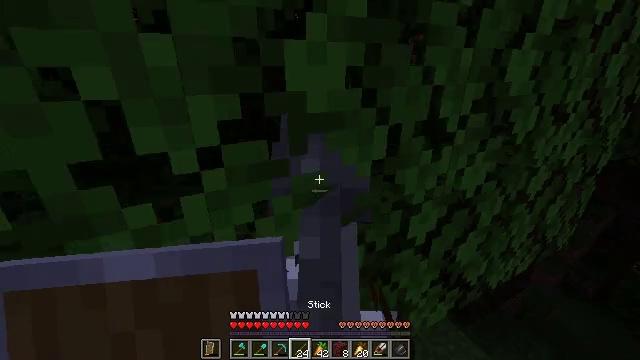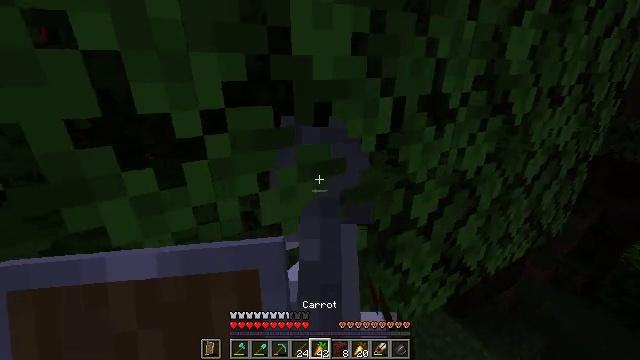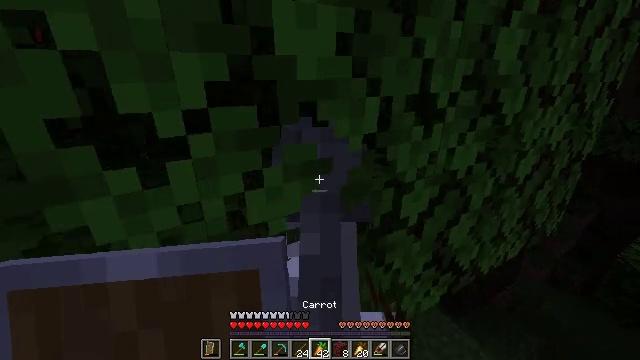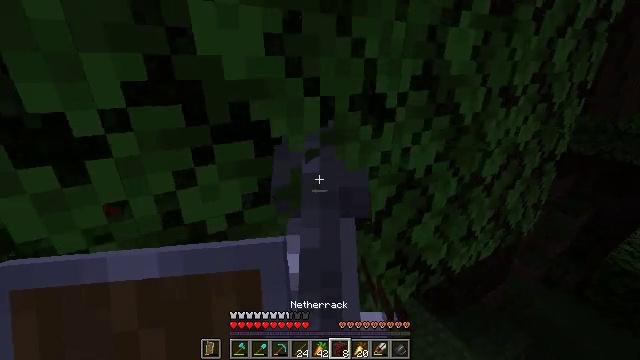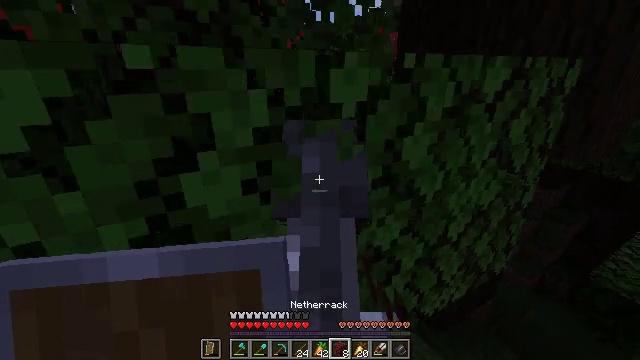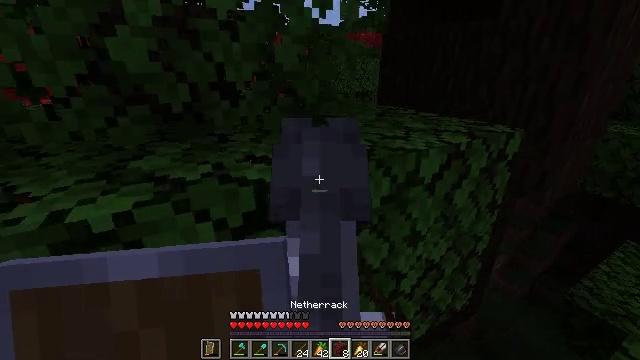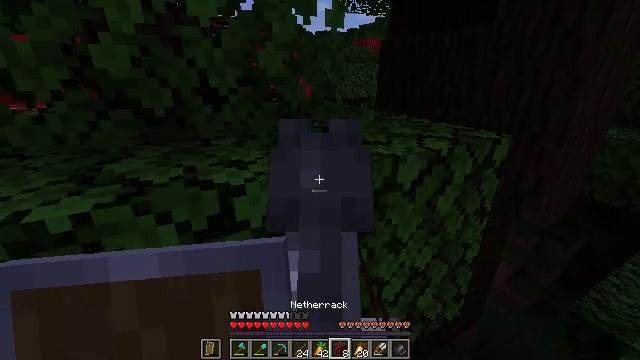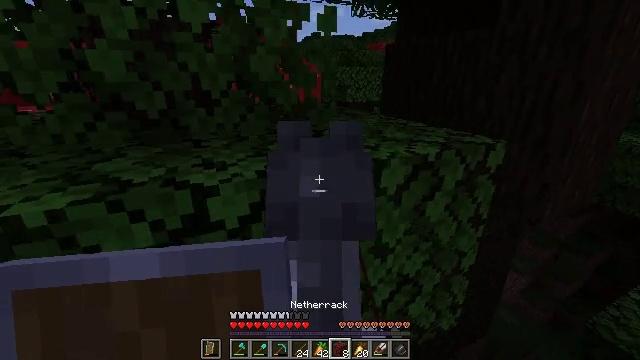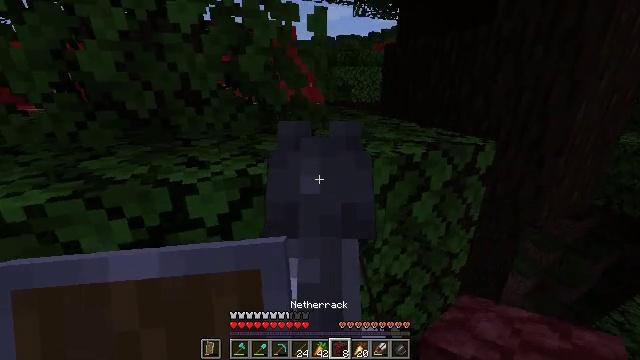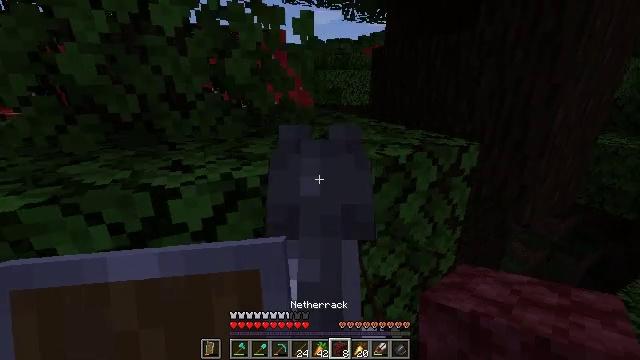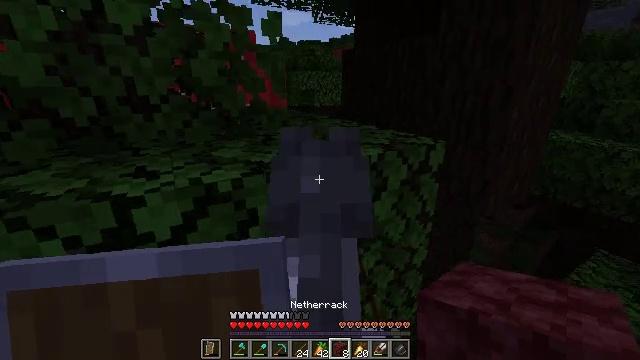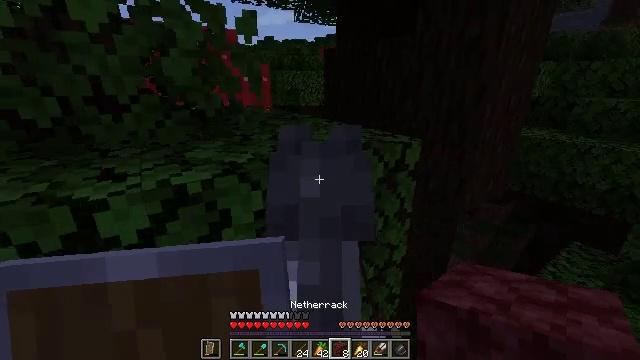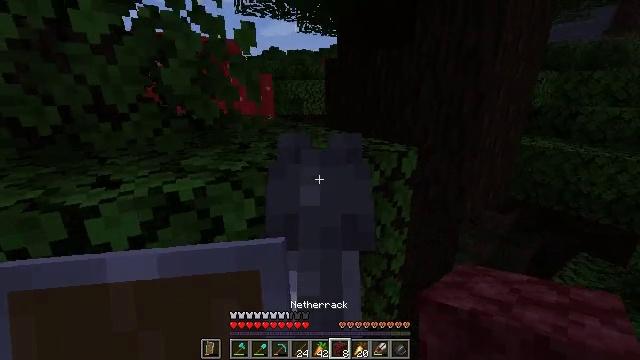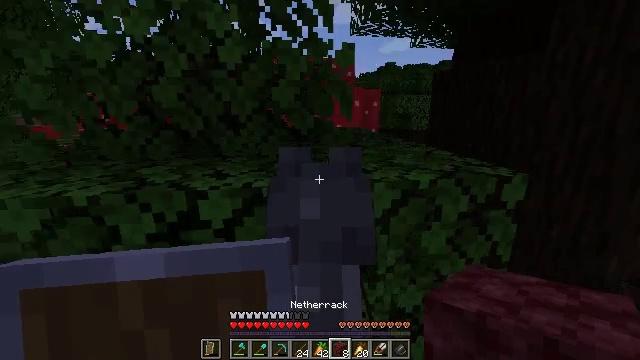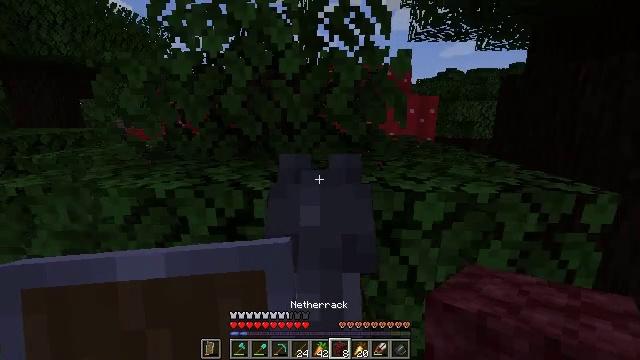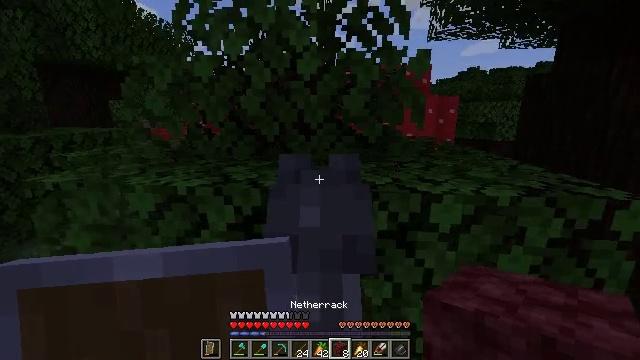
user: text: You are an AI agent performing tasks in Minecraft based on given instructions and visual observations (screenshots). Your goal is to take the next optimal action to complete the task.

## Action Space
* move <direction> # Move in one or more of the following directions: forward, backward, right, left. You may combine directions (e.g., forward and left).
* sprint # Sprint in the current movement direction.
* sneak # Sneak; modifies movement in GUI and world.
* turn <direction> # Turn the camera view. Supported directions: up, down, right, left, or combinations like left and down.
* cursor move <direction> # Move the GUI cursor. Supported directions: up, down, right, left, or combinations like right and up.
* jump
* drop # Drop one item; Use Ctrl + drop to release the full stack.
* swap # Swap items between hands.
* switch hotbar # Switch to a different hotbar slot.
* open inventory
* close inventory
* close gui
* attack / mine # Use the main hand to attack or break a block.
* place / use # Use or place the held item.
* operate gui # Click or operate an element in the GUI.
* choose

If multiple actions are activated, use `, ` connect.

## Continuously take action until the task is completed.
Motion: motion action
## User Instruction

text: Mine dark oak leaves from the tree.
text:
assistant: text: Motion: move right, turn right
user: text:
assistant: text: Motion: move right
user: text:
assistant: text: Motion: move right
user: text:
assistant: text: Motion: move right
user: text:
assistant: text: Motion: move right
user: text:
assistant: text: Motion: turn left and up
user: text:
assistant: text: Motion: turn left
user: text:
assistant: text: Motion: no_op
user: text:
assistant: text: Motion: turn right
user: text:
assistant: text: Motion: move right, turn right
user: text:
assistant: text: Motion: move right, turn left
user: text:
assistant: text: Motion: turn left and up
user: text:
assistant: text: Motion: turn left and up, jump
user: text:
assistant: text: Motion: turn left and up, jump
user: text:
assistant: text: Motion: jump
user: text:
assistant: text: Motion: jump
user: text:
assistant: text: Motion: turn left, jump
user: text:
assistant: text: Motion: turn left, jump
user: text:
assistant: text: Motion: jump
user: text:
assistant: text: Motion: jump
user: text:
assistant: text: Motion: jump
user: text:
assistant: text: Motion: jump
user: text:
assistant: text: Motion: no_op
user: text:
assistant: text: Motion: move forward
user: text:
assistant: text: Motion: move forward
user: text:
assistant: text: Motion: move forward
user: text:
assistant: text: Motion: move forward
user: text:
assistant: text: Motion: move forward, turn right
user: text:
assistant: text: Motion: move forward, turn right
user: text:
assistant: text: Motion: move forward